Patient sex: M
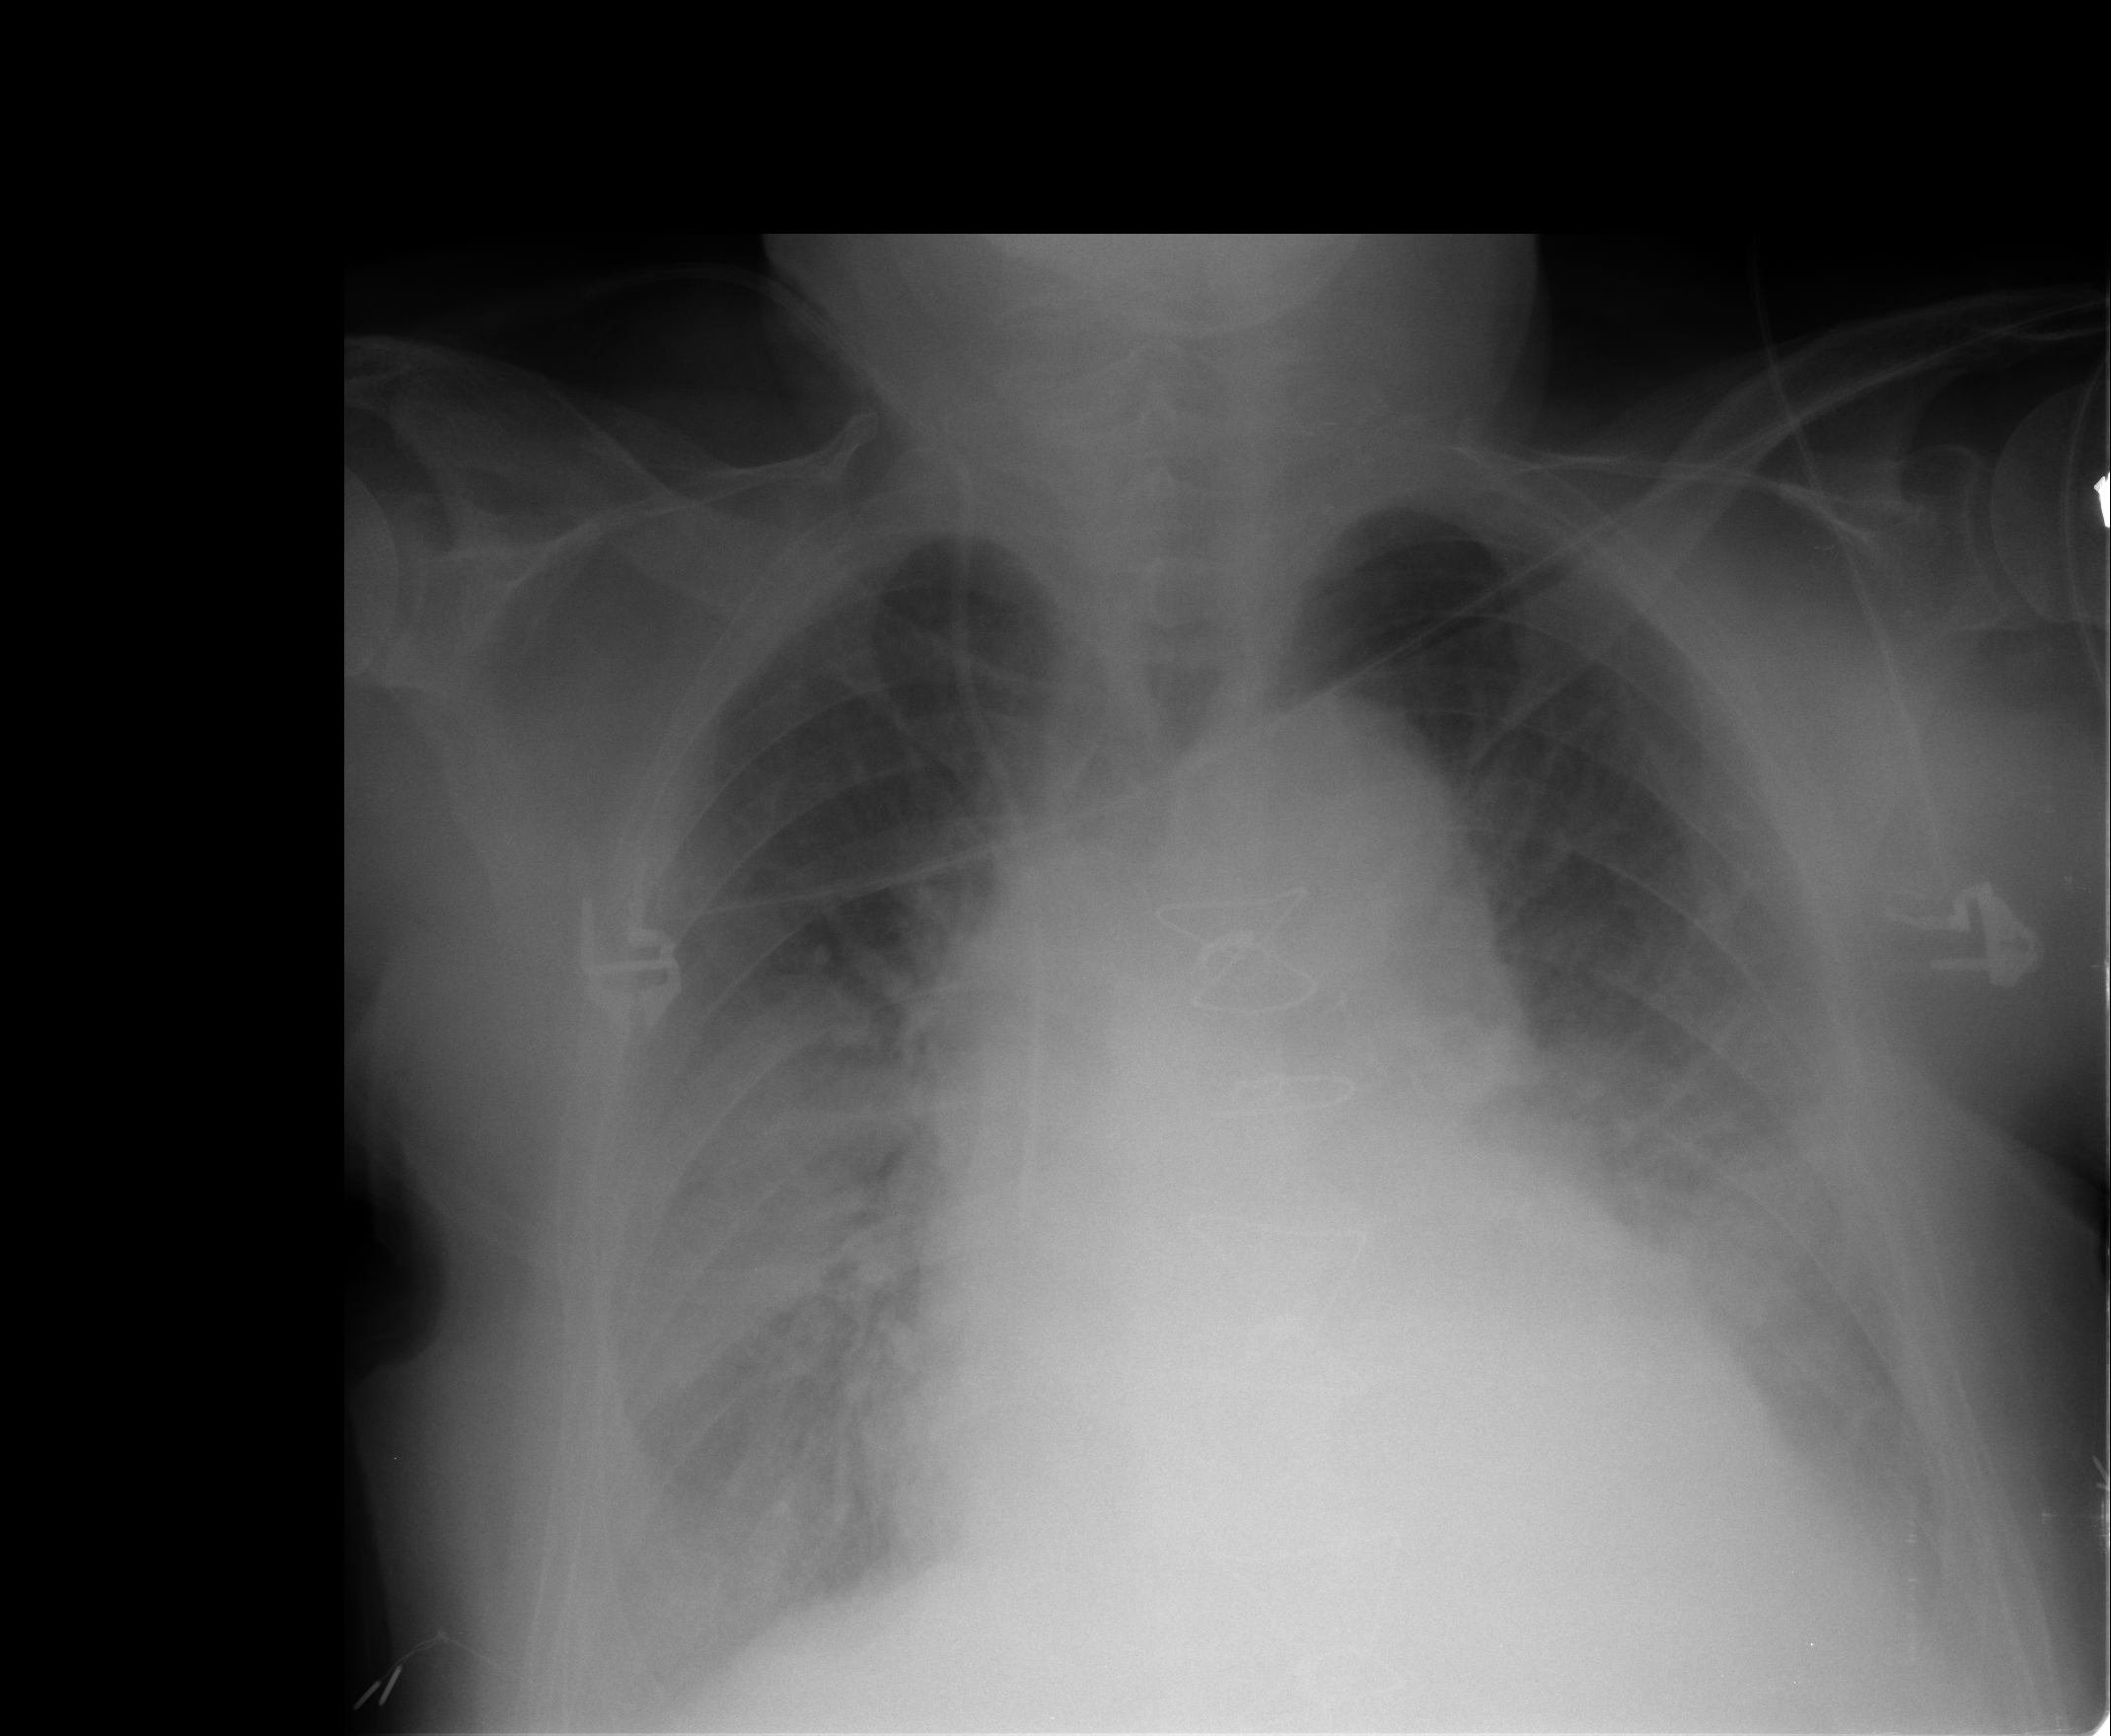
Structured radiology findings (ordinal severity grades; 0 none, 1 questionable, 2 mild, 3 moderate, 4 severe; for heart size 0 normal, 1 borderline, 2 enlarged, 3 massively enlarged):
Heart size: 2
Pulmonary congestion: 2
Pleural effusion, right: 1
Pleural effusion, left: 2
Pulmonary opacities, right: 3
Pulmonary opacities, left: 2
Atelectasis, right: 2
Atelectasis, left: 2